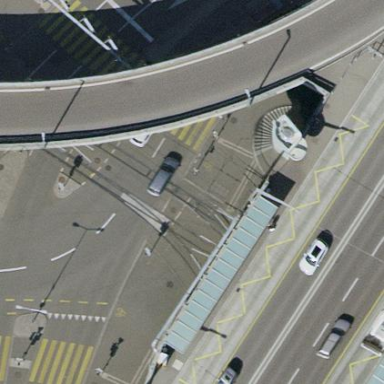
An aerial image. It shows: Public transport shelter.